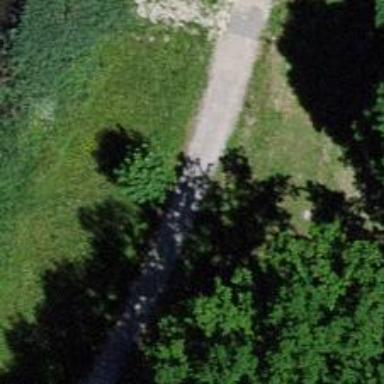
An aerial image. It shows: Path.